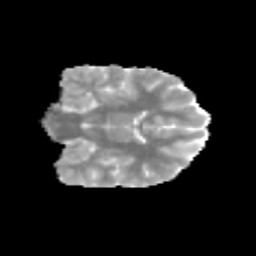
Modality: MD
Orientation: coronal
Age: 10
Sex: female
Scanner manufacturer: siemens
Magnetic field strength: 3 T
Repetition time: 3.8 s
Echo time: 0.07 s